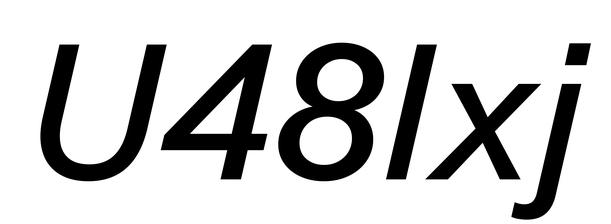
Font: InstrumentSans-Italic_Medium_Italic